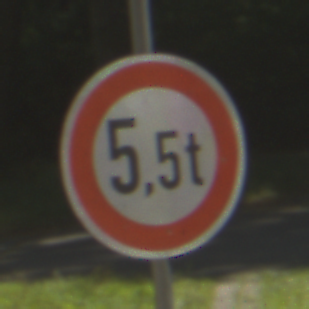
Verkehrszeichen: TatsaechlicheMasse
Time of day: Midday
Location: Outdoor (RoadRail)
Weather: Clear
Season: NotSpecified
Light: Natural